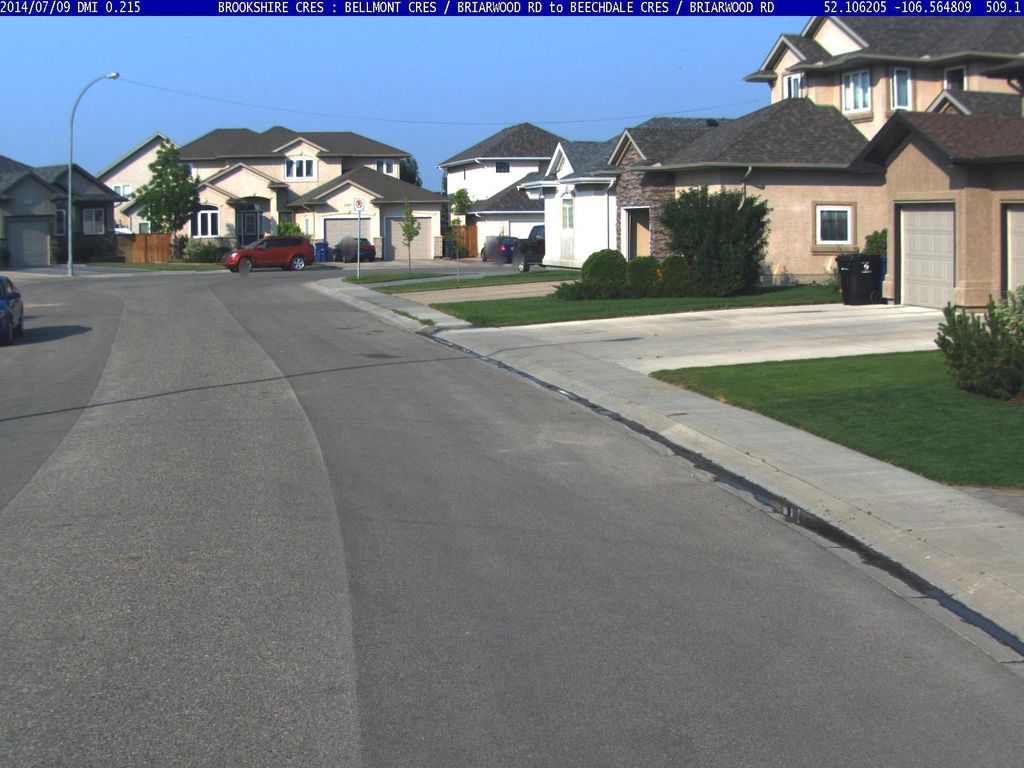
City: saskatoon